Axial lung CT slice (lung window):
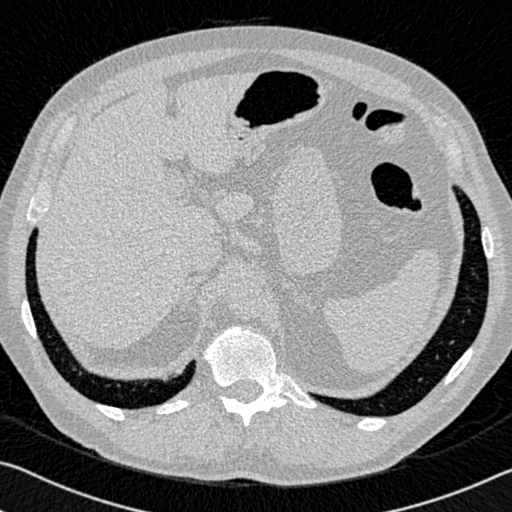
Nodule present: no